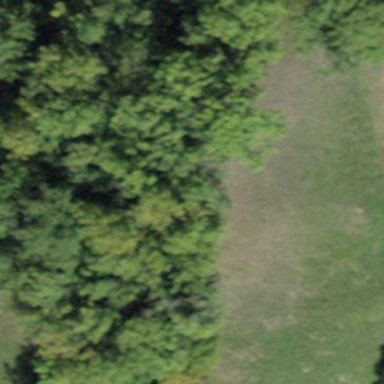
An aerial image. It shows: Forest area.